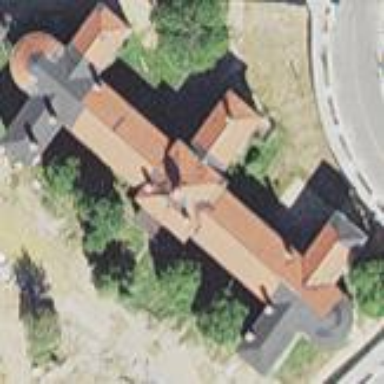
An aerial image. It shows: Historic hospital building.